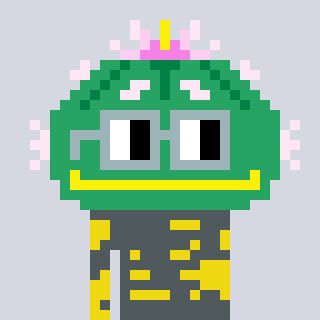
a pixel art character with square dark gray glasses, a peyote-shaped head and a yellow-colored body on a cool background